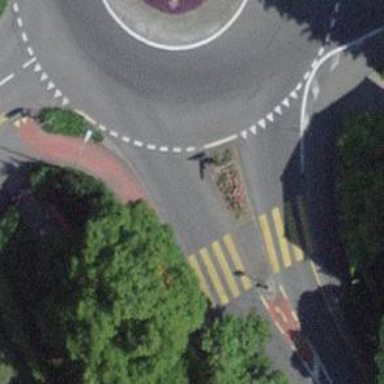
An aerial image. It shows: Road with "give way" sign.